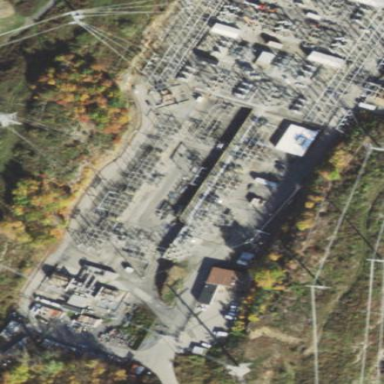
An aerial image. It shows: Outdoor power substation surrounded by fence. This substation operates at the transmission level.